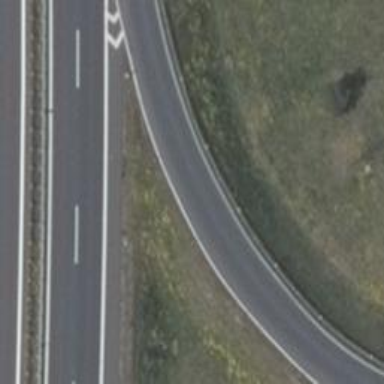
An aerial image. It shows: Asphalt trunk link motorroad.